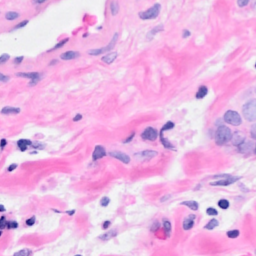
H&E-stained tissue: Breast